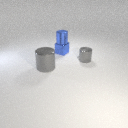
large gray metal cylinder to the left of small blue metal cube